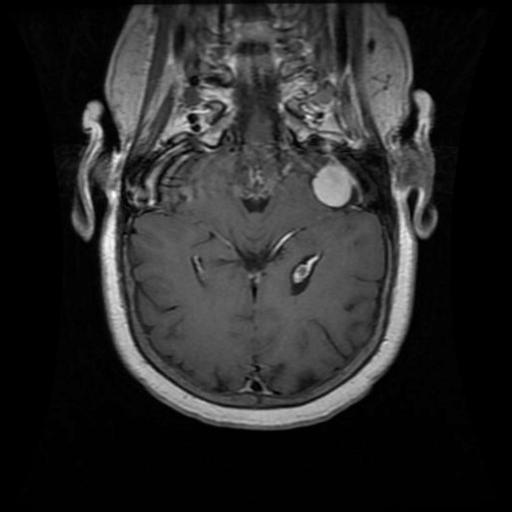
Label: meningioma